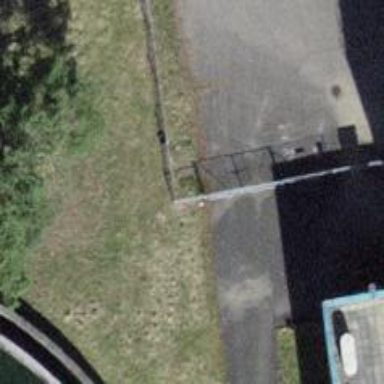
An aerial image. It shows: Fence.